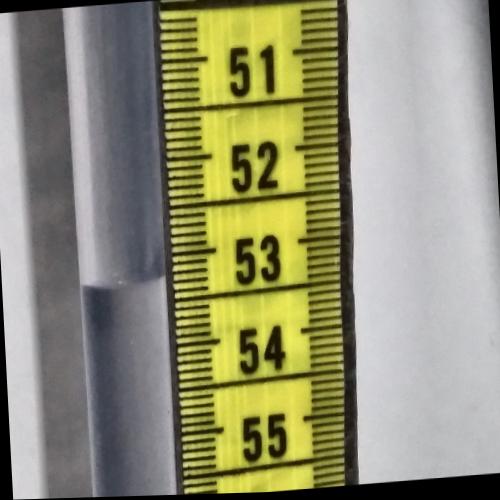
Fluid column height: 53.2 cm